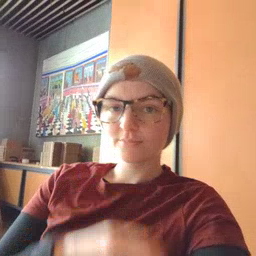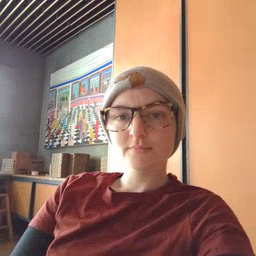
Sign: clown